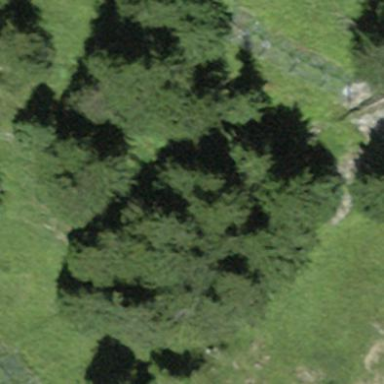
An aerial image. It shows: Forest area.